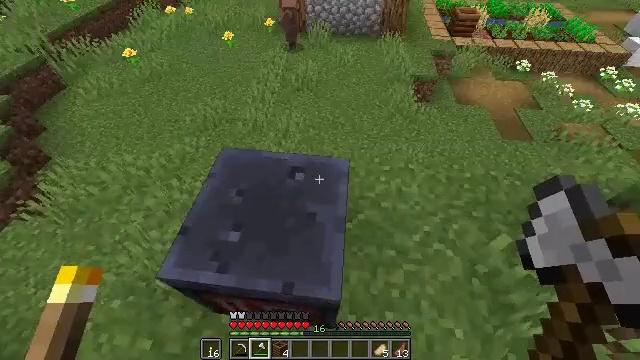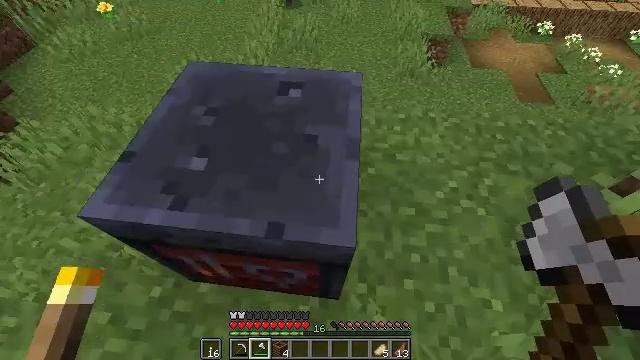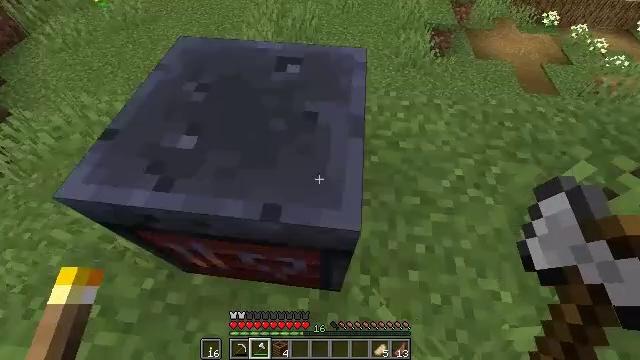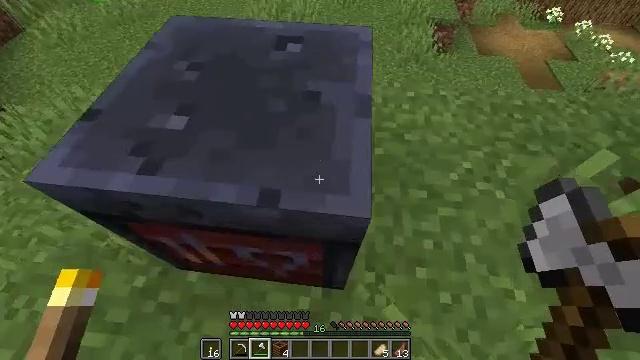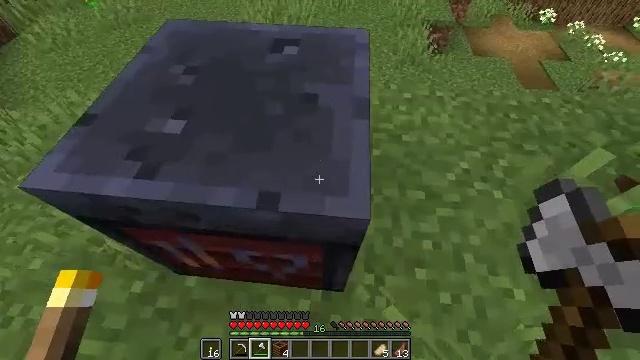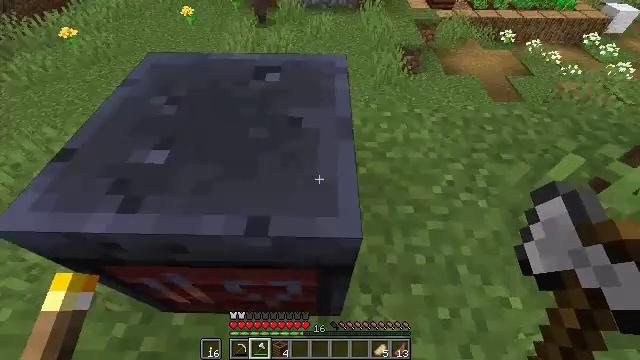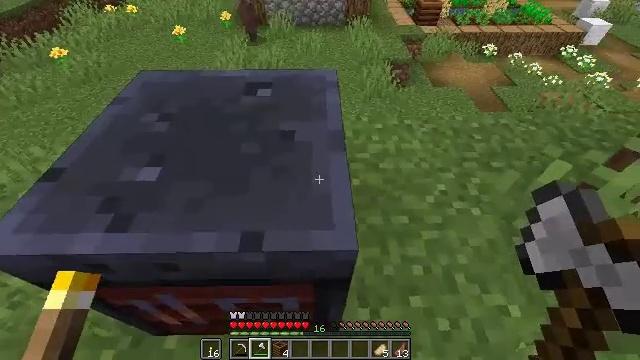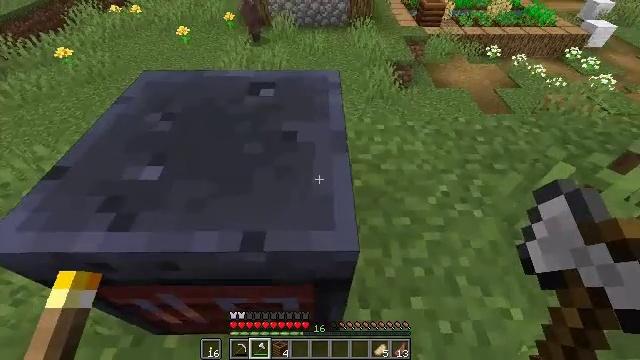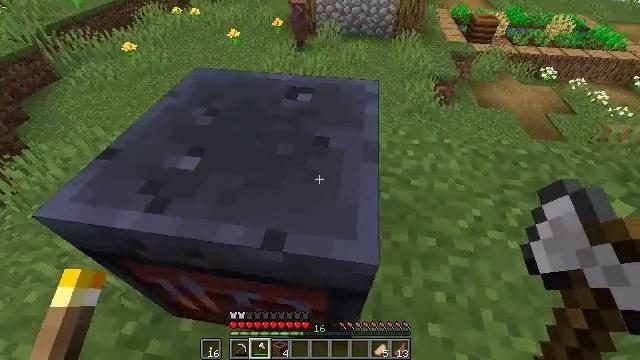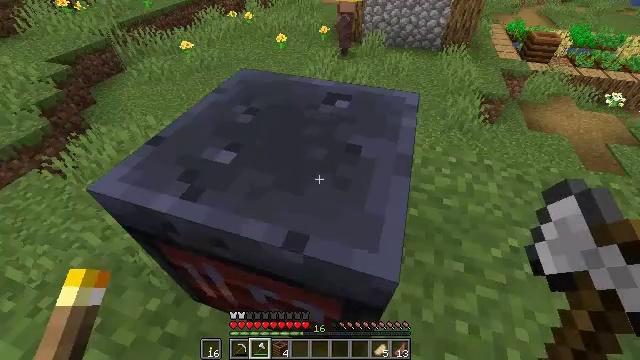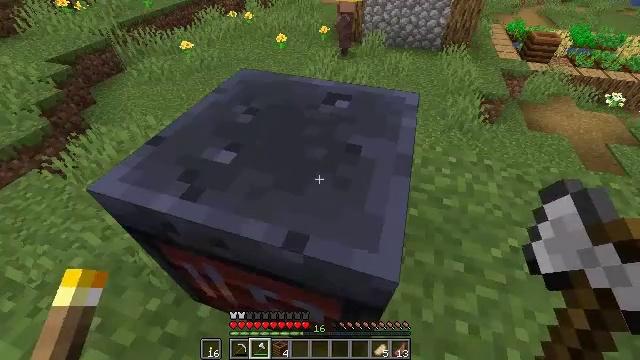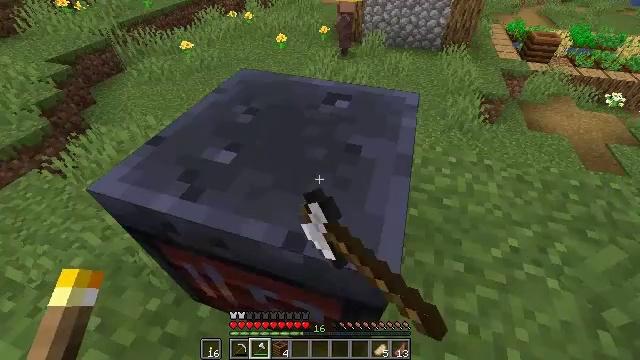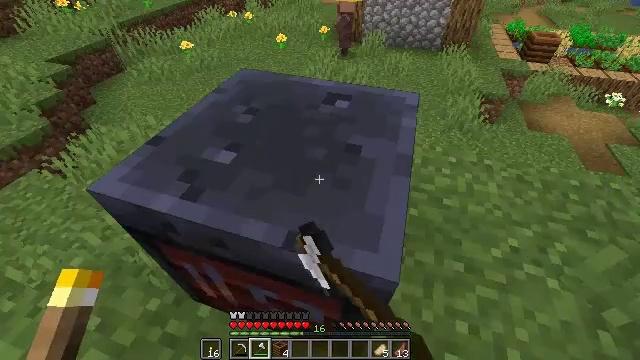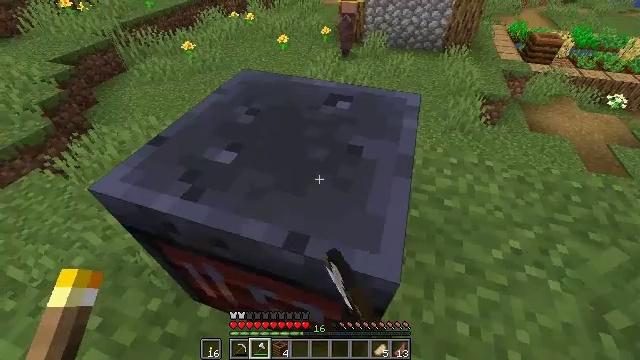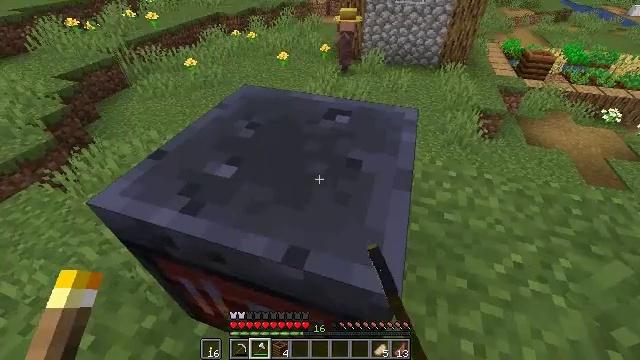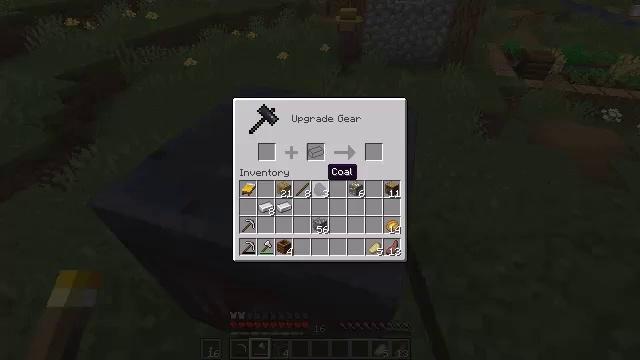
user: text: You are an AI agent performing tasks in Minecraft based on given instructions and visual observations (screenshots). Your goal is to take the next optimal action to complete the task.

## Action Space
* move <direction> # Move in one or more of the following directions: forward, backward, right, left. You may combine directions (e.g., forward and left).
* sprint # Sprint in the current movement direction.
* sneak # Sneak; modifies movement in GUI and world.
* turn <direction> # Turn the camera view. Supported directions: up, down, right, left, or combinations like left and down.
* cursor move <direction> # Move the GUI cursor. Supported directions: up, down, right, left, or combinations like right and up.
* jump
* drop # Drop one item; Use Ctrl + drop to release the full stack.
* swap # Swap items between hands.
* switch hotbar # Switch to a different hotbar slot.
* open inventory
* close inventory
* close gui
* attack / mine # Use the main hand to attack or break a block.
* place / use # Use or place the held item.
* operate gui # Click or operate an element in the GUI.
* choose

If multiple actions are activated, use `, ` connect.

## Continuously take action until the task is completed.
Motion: motion action
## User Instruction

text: Attack the smithing table to collect it.
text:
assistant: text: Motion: turn down
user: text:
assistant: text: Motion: turn down
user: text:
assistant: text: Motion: no_op
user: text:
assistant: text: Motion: no_op
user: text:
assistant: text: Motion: turn right and up
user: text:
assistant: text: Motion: turn right and up
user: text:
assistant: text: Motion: no_op
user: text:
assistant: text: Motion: turn left and up
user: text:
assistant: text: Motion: turn left and up
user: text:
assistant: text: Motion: use / place
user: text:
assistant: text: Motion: use / place
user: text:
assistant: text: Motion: no_op
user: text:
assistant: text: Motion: no_op
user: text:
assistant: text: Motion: turn up
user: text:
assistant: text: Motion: open gui
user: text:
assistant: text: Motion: no_op
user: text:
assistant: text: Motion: no_op
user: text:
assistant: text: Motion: no_op
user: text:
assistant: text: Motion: no_op
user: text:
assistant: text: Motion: no_op
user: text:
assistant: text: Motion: no_op
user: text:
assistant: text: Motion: no_op
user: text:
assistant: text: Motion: no_op
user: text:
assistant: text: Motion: no_op
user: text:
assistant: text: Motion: no_op
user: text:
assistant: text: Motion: cursor move up
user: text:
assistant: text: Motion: cursor move up
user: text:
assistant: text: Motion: no_op
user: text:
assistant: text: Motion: no_op
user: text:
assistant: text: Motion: no_op